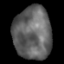
Tissue: lung
Cell type: Myeloid cells
Senescence score: 0.1971
Nuclear area (px): 1958
Mean DAPI intensity: 99.005